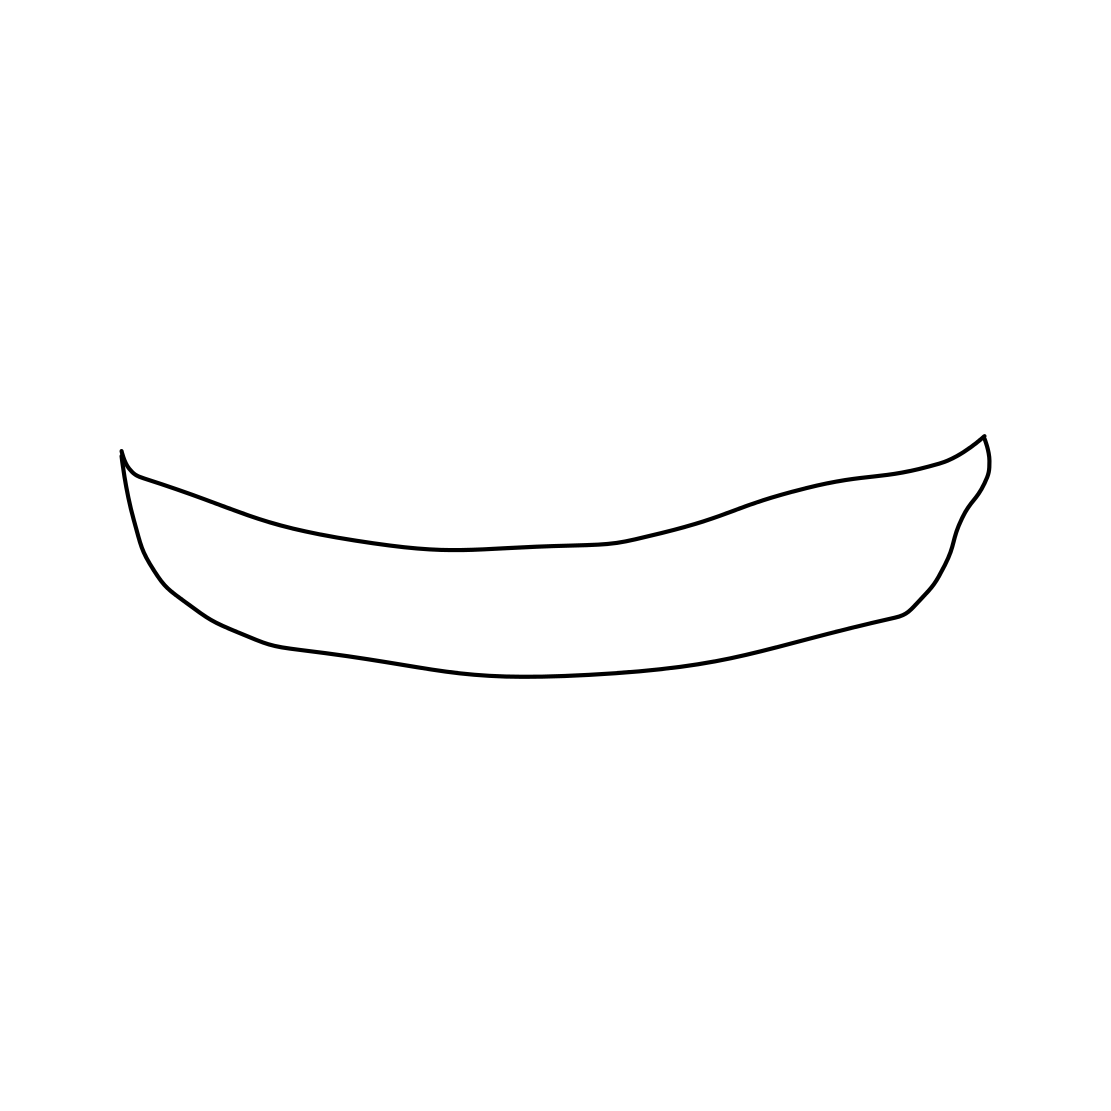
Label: canoe